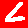
Digit: 6